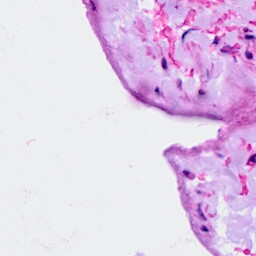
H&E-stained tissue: Ovarian